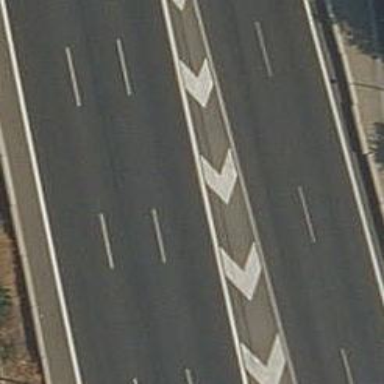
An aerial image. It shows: Asphalt tunnel on motorway link.